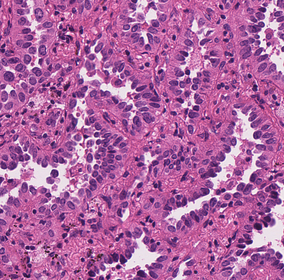
Tumor epithelial tissue: yes
Tumor-associated stroma tissue: yes
Normal tissue: no